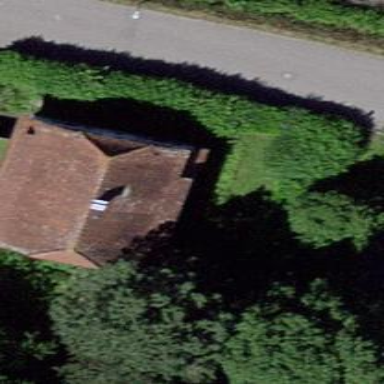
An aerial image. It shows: Simple house.